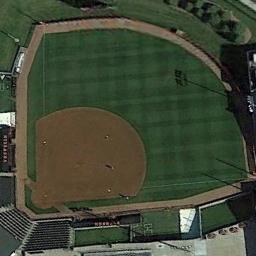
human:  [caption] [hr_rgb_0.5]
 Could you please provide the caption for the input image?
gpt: There is a big baseball diamond in the grass surrounded by the seats .

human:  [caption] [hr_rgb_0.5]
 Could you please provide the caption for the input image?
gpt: A baseball diamond on the lawn and a grandstand beside .

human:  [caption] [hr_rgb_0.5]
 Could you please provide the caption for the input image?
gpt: There is a baseball diamond in the middle of grass .

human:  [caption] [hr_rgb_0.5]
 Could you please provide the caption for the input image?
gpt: There is a trail leading to this baseball field .

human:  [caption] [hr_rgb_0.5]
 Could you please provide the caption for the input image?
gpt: The Baseball diamond is bounded by roads .